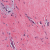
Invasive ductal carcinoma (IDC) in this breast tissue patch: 0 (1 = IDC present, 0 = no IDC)